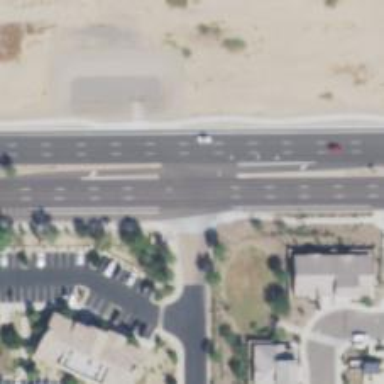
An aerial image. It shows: Secondary link road with asphalt surface.